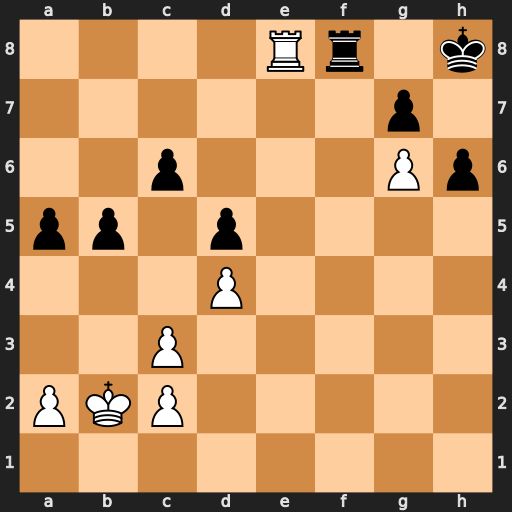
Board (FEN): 4Rr1k/6p1/2p3Pp/pp1p4/3P4/2P5/PKP5/8
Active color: w
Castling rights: -
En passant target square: -
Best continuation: Rxf8#